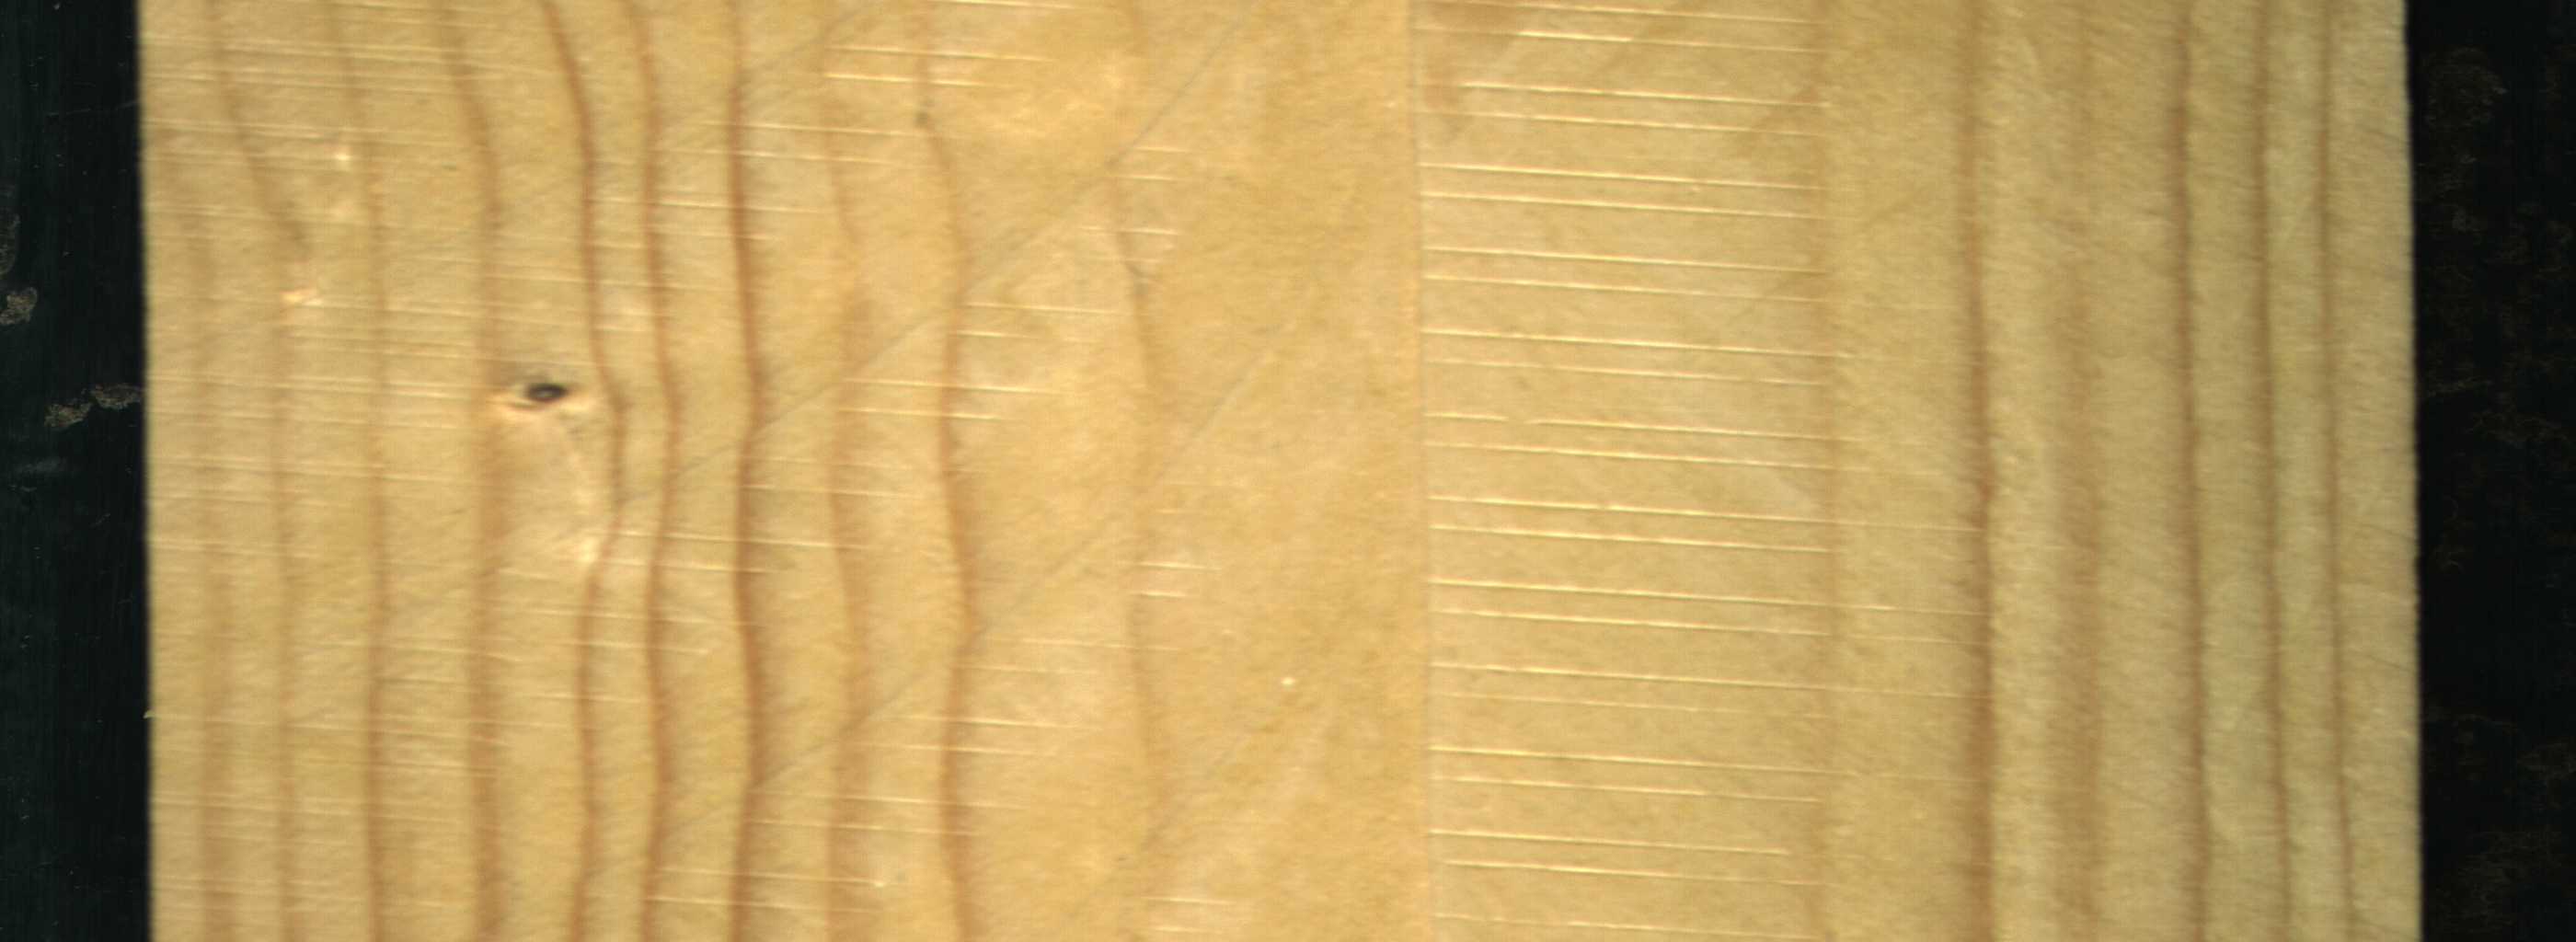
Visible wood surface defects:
Dead_Knot